Question: I want to build a facebook app. I create a new application, put all information, like app domain, site url. Then click i to save, and error comes up:
Something went wrong. We're working on getting it fixed as soon as we can.

Where is a problem? Couple days ago, i can create a other app with no problems.
Update: If i want to make some changes on other applications on app settings tab, also click save and this error comes up.
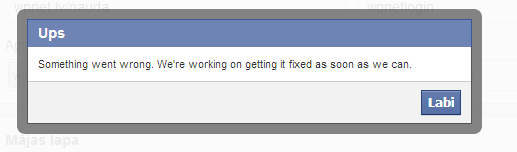
Answer: Check here the progress on fixing the bug: <URL>
edit: it's working for me now. ( 2014.01.08 19:10 GMT+1 )